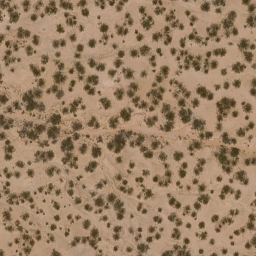
Label: chaparral